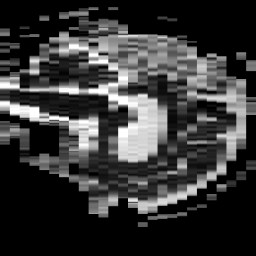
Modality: ADC
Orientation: sagittal
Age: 79
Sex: male
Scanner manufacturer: philips
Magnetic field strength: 3 T
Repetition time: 4.686 s
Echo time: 0.07459 s